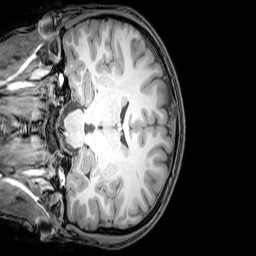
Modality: T1w
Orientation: coronal
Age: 21
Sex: male
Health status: healthy
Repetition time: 0.081 s
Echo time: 0.037 s